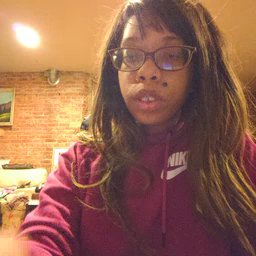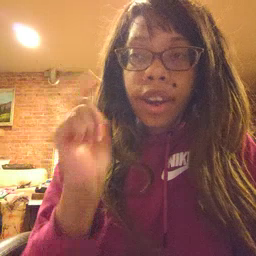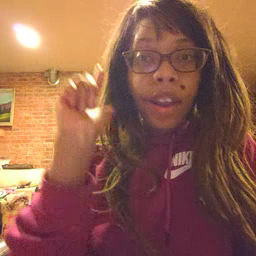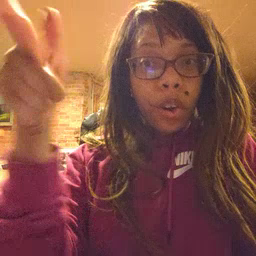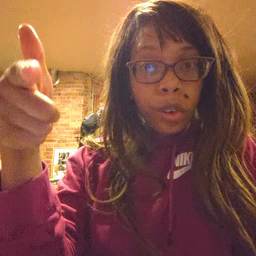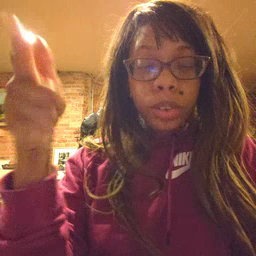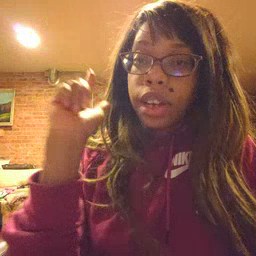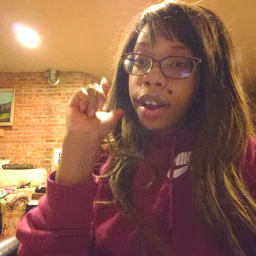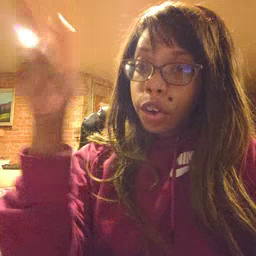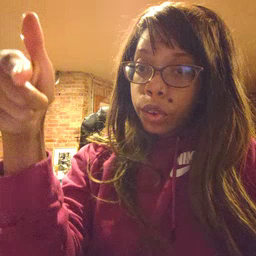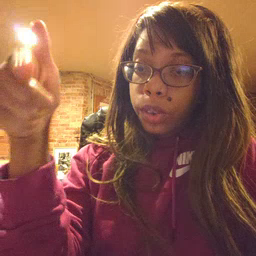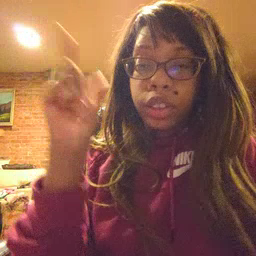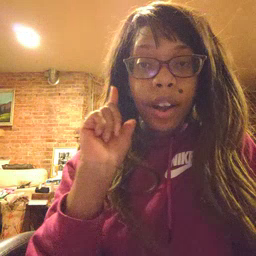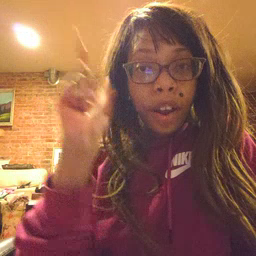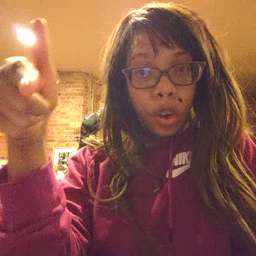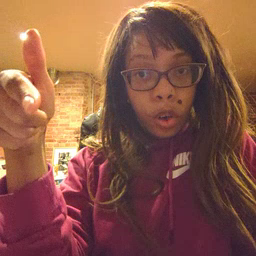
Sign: later